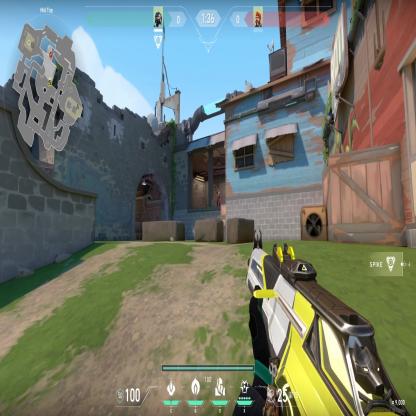
Label: enemy